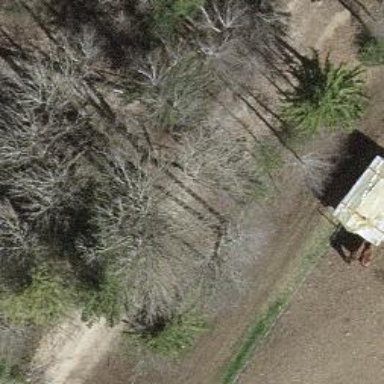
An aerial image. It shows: Path with woodchips surface.